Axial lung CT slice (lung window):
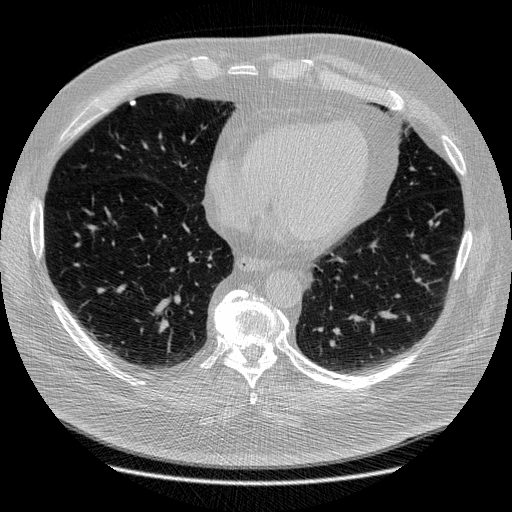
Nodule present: yes
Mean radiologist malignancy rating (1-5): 1.667